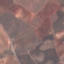
Label: PermanentCrop